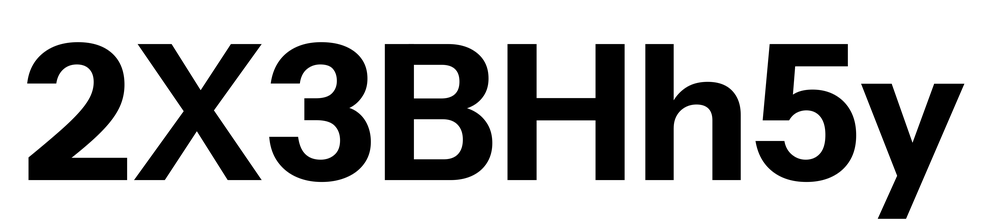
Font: InstrumentSans_Bold